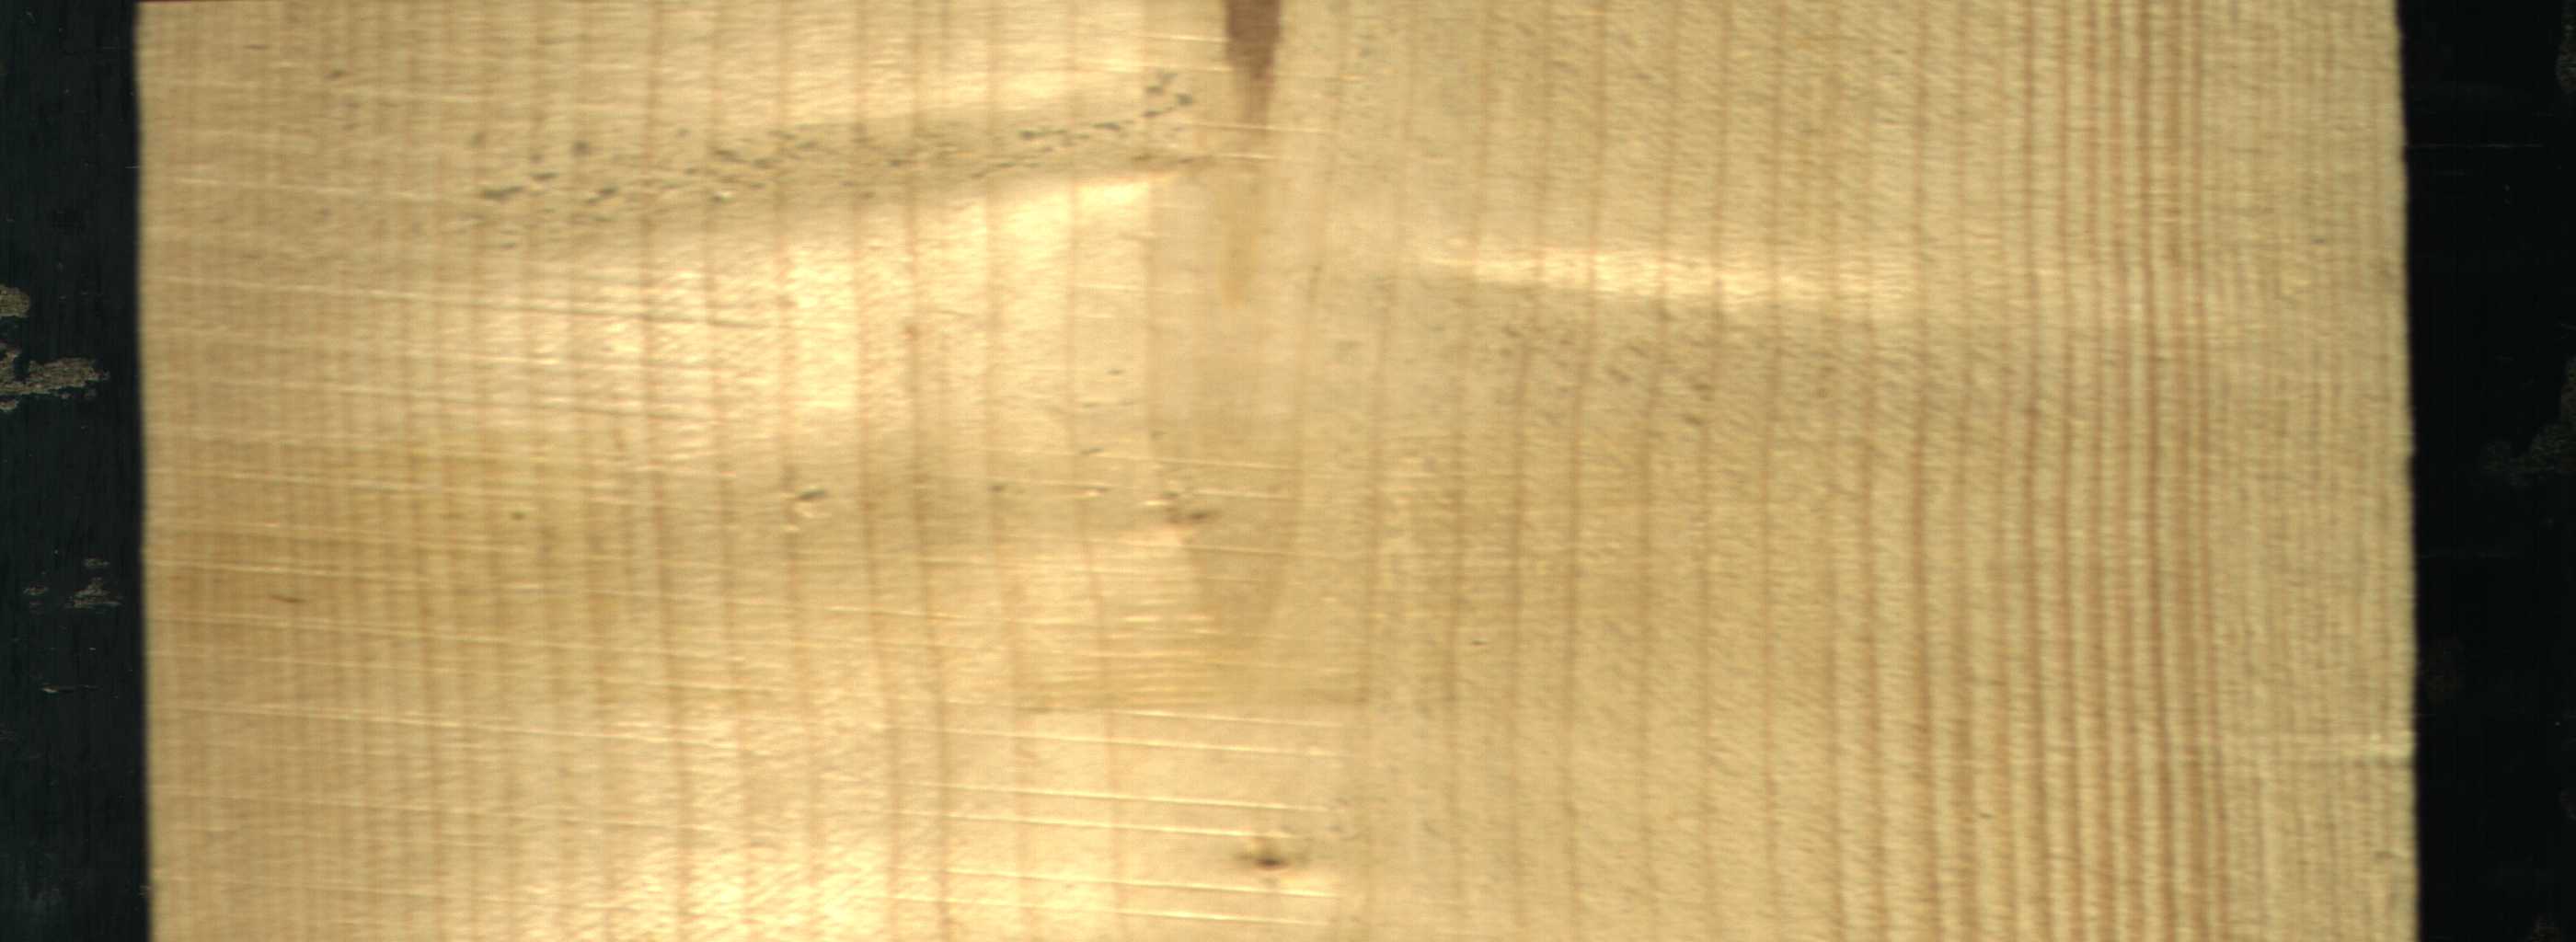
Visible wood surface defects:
Quartzity